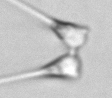
Label: Asterionellopsis_glacialis